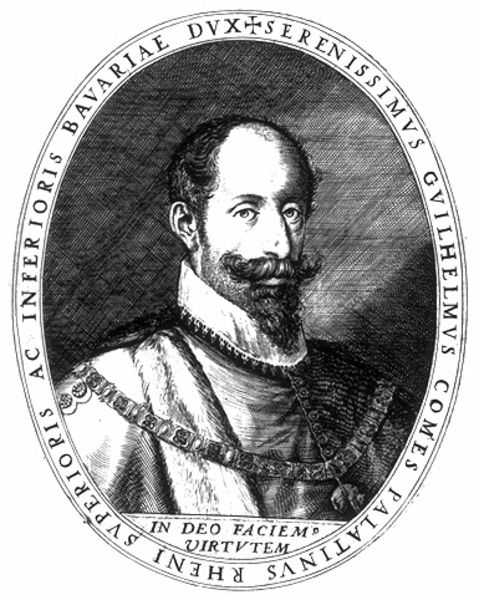
Titel: Bildnis des Herzogs Wilhelm V von Bayern
Künstler: Dominicus Custos
Institution: (Seriendruck)
Schlagwörter: gott, kopf, mann, umhang, weiß, frisur, mund, nase, ohr, schmuck, schwarz, skizze, stirn, zeichnung, blick, bart, schnurrbart, augen, kragen, pelz, rahmen, vollbart, bildnis, portrait, porträt, auge, haare, mantel, adel, brustbild, ohren, oval, fell, schrift, kette, grafik, rand, kaiser, könig, kartusche, schnauz, schnurbart, spitz, inschrift, glatze, knöpfe, jahreszahl, schnauzbart, schnauzer, name, schimmer, lamm, schaf, medaillon, bayern, bayrisch, druck, druckgrafik, hochdruck, schraffur, radierung, stich, widmung, scharz, schwarzweiß, uniform, soldat, beschriftung, orden, herrscher, spitzbart, halbglatze, wappen, stirnglatze, halbprofil, wams, adelig, königlich, golden, schwar, beschreibung, royal, ornat, bayerisch, wilhelm, zwirbelbart, rhein, latein, deo, willhelm, tiefdruck, pfalz, amtskette, goldenes vlies, ordenskette, vlies, bairisch, wilhem, zwirbel, dux, comes, rmann, ovales bild, name im oval, auhen, in deo faciem, virtutem, bavariae, druckverfahren, rheni, palatinus, faciem, in deo, guilhelmus